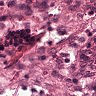
Metastatic tissue present: no